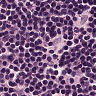
Metastatic tissue present: no